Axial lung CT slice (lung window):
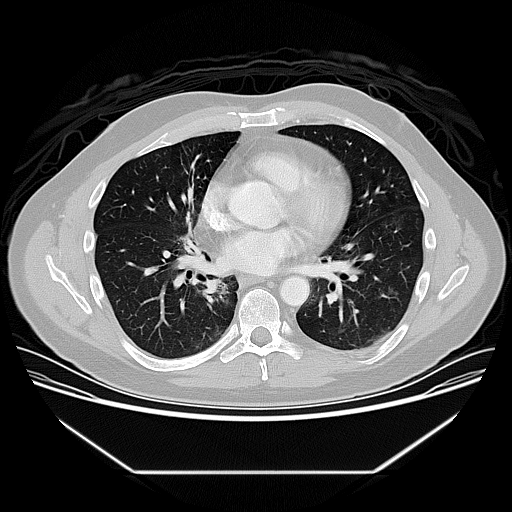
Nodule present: no